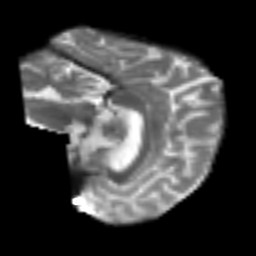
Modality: T2w
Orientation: sagittal
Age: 61
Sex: male
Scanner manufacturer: siemens
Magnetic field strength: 3 T
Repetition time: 4.987 s
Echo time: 0.0792 s